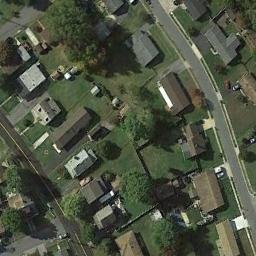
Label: medium_residential